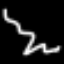
Label: squiggle